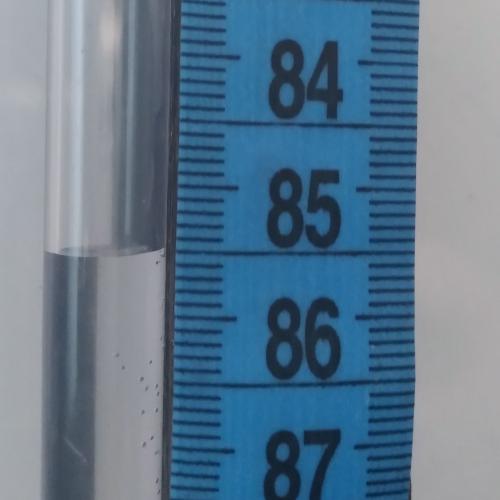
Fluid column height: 85.5 cm